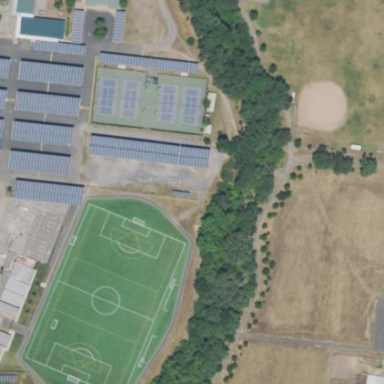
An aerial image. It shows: Soccer pitch for leisure land activities.